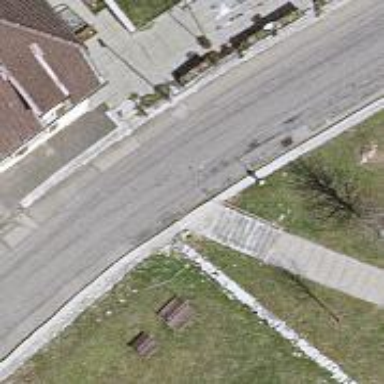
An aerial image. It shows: Set of steps on the road.